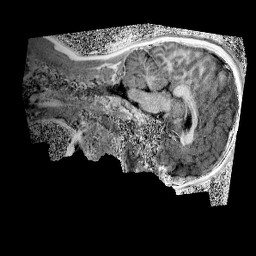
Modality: UNIT1
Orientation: sagittal
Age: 11
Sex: male
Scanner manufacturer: siemens
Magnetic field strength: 3 T
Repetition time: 4 s
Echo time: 0.00299 s